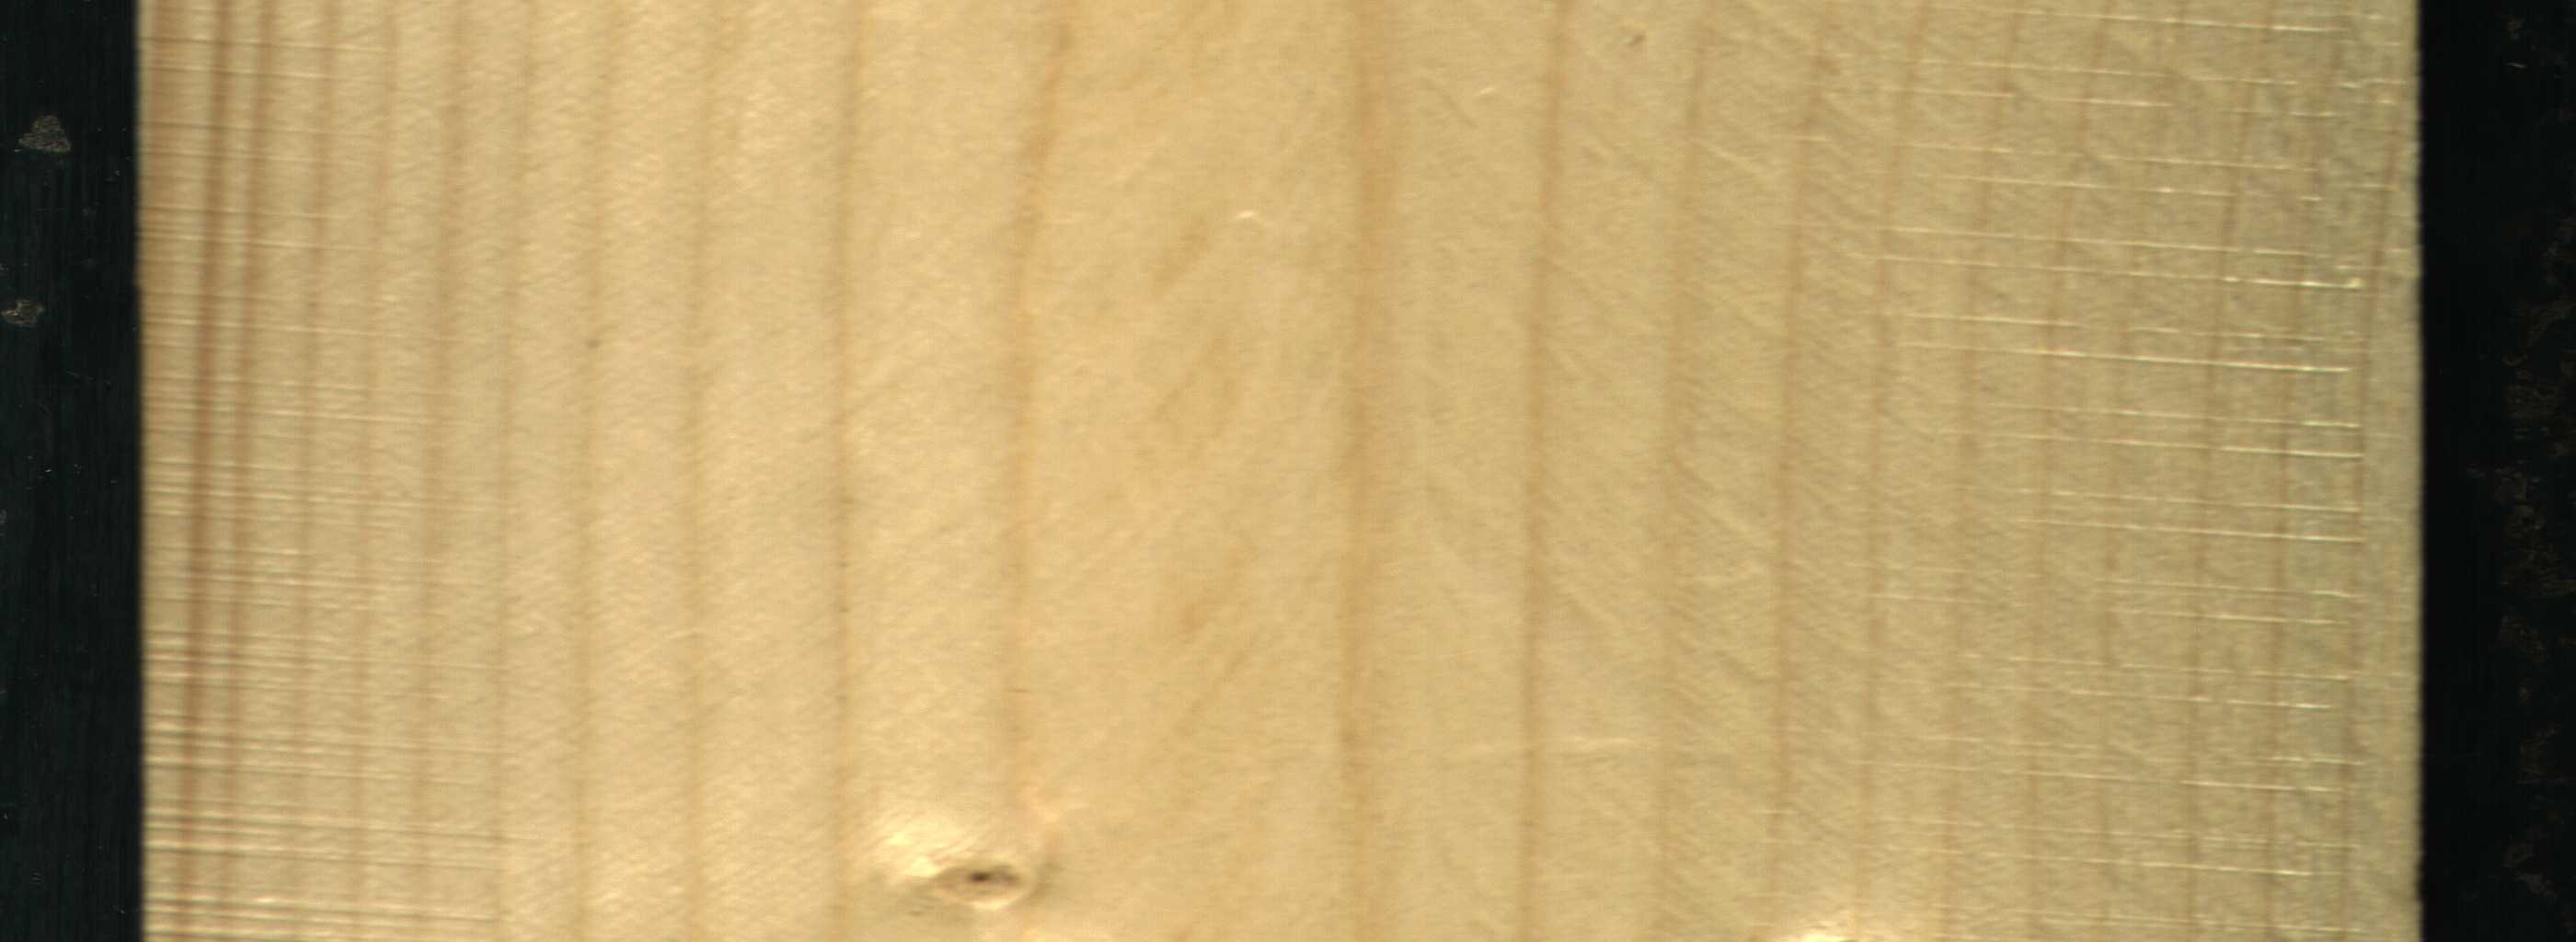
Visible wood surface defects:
Live_Knot